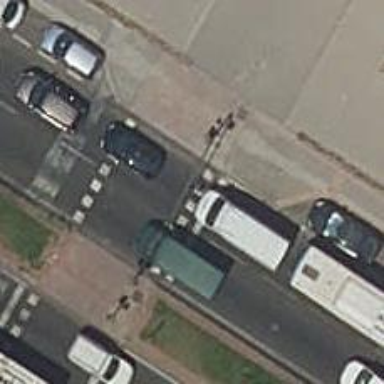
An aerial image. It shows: Zebra crossing with traffic signals.